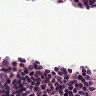
Metastatic tissue present: yes